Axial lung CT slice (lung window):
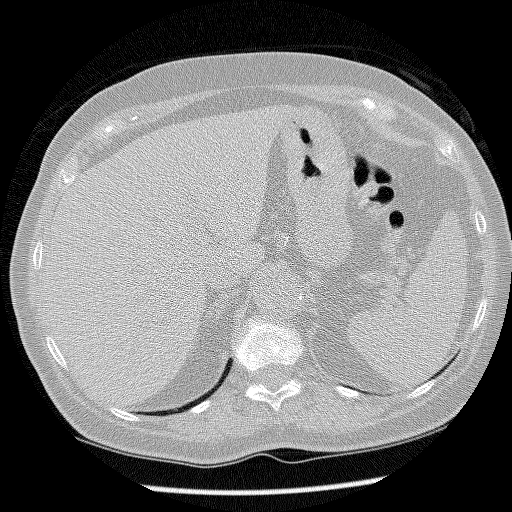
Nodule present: no